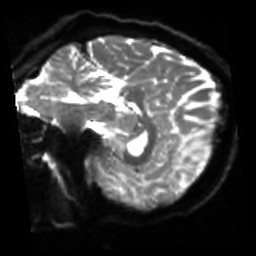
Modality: sbref
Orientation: sagittal
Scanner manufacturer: siemens
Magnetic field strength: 3 T
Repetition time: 4 s
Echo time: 0.0594 s